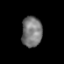
Tissue: prostate
Cell type: T cells
Senescence score: 0.3008
Nuclear area (px): 608
Mean DAPI intensity: 120.331